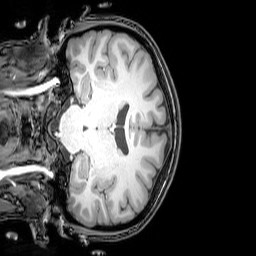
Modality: T1w
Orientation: coronal
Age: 23
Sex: female
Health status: healthy
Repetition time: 0.081 s
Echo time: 0.037 s